Question: What are the sequence of filters I should put if I want the final image to be more clearer with a digital type look. I mean only two distinct colors, one for the board and one for the chalk writing.

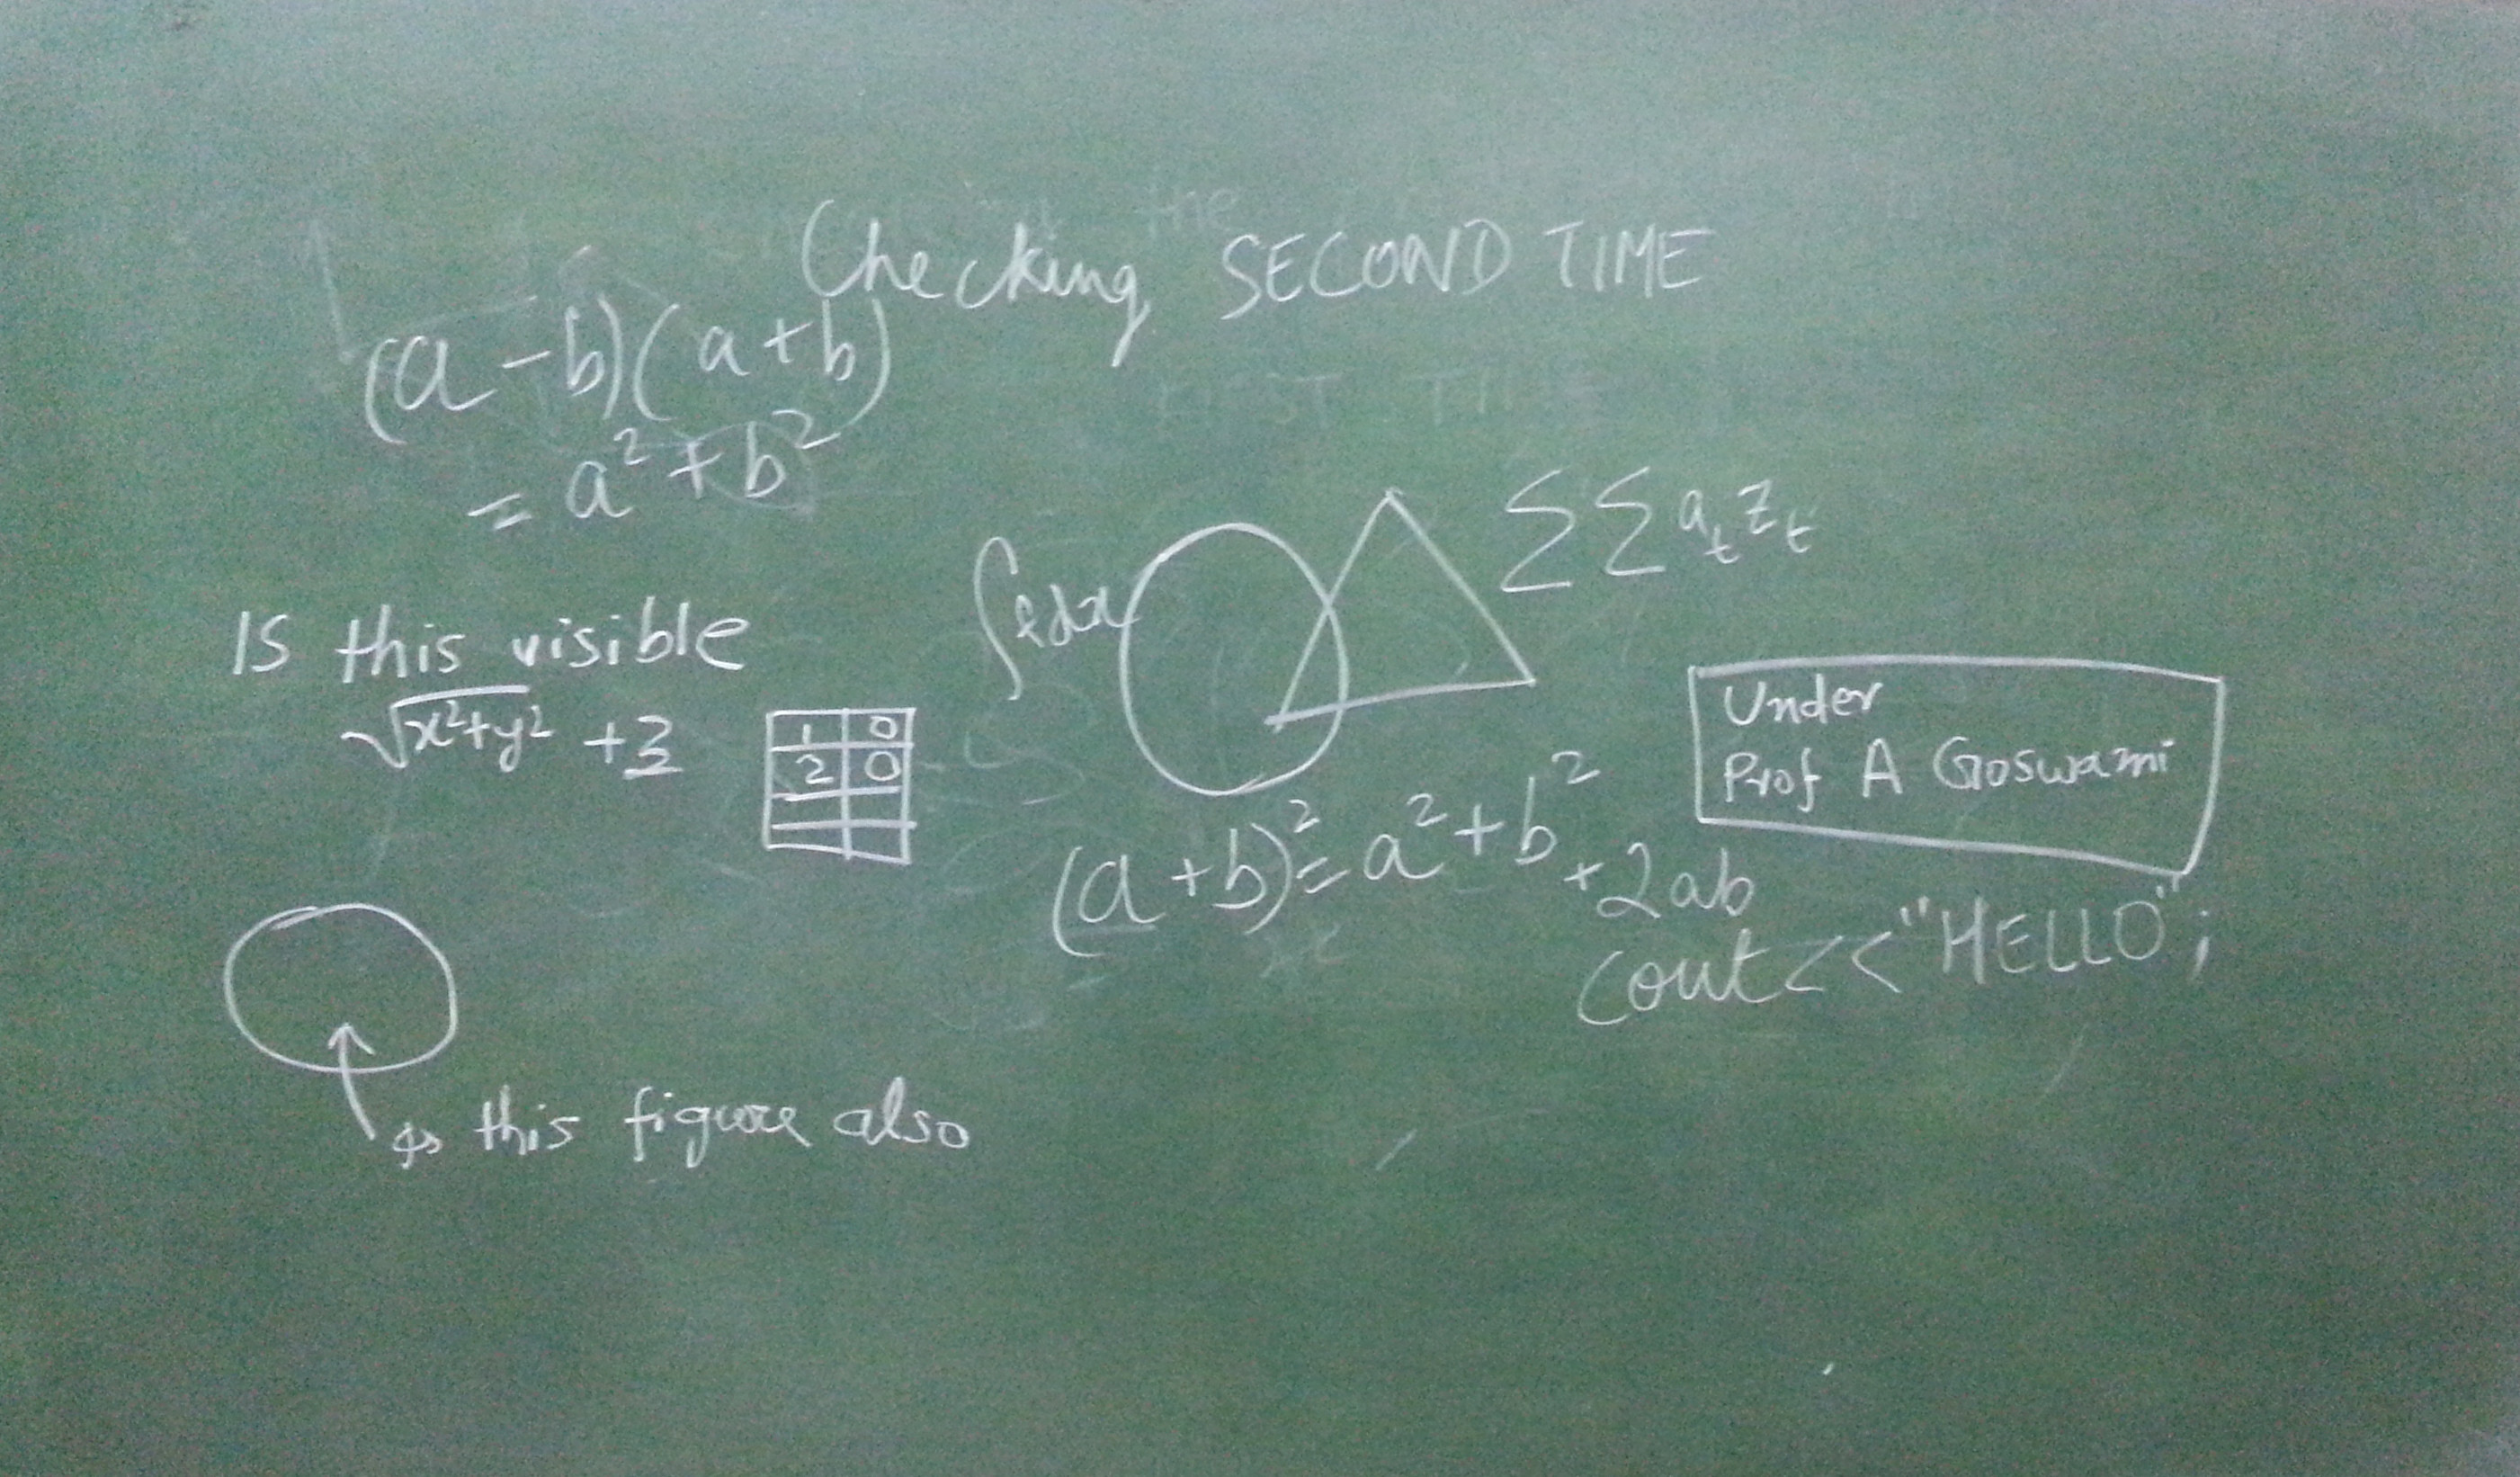
Answer: When it comes to identifying text in images you better use <URL>.
Here's a little result I obtained on your image (the basic transform + connected component w/o filtering):

My mex implementation based on code from <URL>
---
'''
#include "mex.h"
#include <vector>
#include <map>
#include <set>
#include <algorithm>
#include <math.h>
using namespace std;
#define PI 3.<PHONE>
struct Point2d {
int x;
int y;
float SWT;
};
struct Point2dFloat {
float x;
float y;
};
struct Ray {
Point2d p;
Point2d q;
std::vector<Point2d> points;
};
void strokeWidthTransform(const float * edgeImage,
const float * gradientX,
const float * gradientY,
bool dark_on_light,
float * SWTImage,
int h, int w,
std::vector<Ray> & rays) {
// First pass
float prec = .05f;
for( int row = 0; row < h; row++ ){
const float* ptr = edgeImage + row*w;
for ( int col = 0; col < w; col++ ){
if (*ptr > 0) {
Ray r;
Point2d p;
p.x = col;
p.y = row;
r.p = p;
std::vector<Point2d> points;
points.push_back(p);
float curX = (float)col + 0.5f;
float curY = (float)row + 0.5f;
int curPixX = col;
int curPixY = row;
float G_x = gradientX[ col + row*w ];
float G_y = gradientY[ col + row*w ];
// normalize gradient
float mag = sqrt( (G_x * G_x) + (G_y * G_y) );
if (dark_on_light){
G_x = -G_x/mag;
G_y = -G_y/mag;
} else {
G_x = G_x/mag;
G_y = G_y/mag;
}
while (true) {
curX += G_x*prec;
curY += G_y*prec;
if ((int)(floor(curX)) != curPixX || (int)(floor(curY)) != curPixY) {
curPixX = (int)(floor(curX));
curPixY = (int)(floor(curY));
// check if pixel is outside boundary of image
if (curPixX < 0 || (curPixX >= w) || curPixY < 0 || (curPixY >= h)) {
break;
}
Point2d pnew;
pnew.x = curPixX;
pnew.y = curPixY;
points.push_back(pnew);
if ( edgeImage[ curPixY*w+ curPixX ] > 0) {
r.q = pnew;
// dot product
float G_xt = gradientX[ curPixY*w + curPixX ];
float G_yt = gradientY[ curPixY*w + curPixX ];
mag = sqrt( (G_xt * G_xt) + (G_yt * G_yt) );
if (dark_on_light){
G_xt = -G_xt/mag;
G_yt = -G_yt/mag;
} else {
G_xt = G_xt/mag;
G_yt = G_yt/mag;
}
if (acos(G_x * -G_xt + G_y * -G_yt) < PI/2.0 ) {
float length = sqrt( ((float)r.q.x - (float)r.p.x)*((float)r.q.x - (float)r.p.x) + ((float)r.q.y - (float)r.p.y)*((float)r.q.y - (float)r.p.y));
for (std::vector<Point2d>::iterator pit = points.begin(); pit != points.end(); pit++) {
float* pSWT = SWTImage + w * pit->y + pit->x;
if (*pSWT < 0) {
*pSWT = length;
} else {
*pSWT = std::min(length, *pSWT);
}
}
r.points = points;
rays.push_back(r);
}
break;
}
}
}
}
ptr++;
}
}
}
bool Point2dSort(const Point2d &lhs, const Point2d &rhs) {
return lhs.SWT < rhs.SWT;
}
void SWTMedianFilter(float * SWTImage, int h, int w,
std::vector<Ray> & rays, float maxWidth = -1 ) {
for (std::vector<Ray>::iterator rit = rays.begin(); rit != rays.end(); rit++) {
for (std::vector<Point2d>::iterator pit = rit->points.begin(); pit != rit->points.end(); pit++) {
pit->SWT = SWTImage[ w*pit->y + pit->x ];
}
std::sort(rit->points.begin(), rit->points.end(), &Point2dSort);
//std::nth_element( rit->points.begin(), rit->points.end(), rit->points.size()/2, &Point2dSort );
float median = (rit->points[rit->points.size()/2]).SWT;
if ( maxWidth > 0 && median >= maxWidth ) {
median = -1;
}
for (std::vector<Point2d>::iterator pit = rit->points.begin(); pit != rit->points.end(); pit++) {
SWTImage[ w*pit->y + pit->x ] = std::min(pit->SWT, median);
}
}
}
typedef std::vector< std::set<int> > graph_t; // graph as a list of neighbors per node
void connComp( const graph_t& g, std::vector<int>& c, int i, int l ) {
// starting from node i labe this conn-comp with label l
if ( i < 0 || i > g.size() ) {
return;
}
std::vector< int > stack;
// push i
stack.push_back(i);
c[i] = l;
while ( ! stack.empty() ) {
// pop
i = stack.back();
stack.pop_back();
// go over all nieghbors
for ( std::set<int>::const_iterator it = g[i].begin(); it != g[i].end(); it++ ) {
if ( c[*it] < 0 ) {
stack.push_back( *it );
c[ *it ] = l;
}
}
}
}
int findNextToLabel( const graph_t& g, const vector<int>& c ) {
for ( int i = 0 ; i < c.size(); i++ ) {
if ( c[i] < 0 ) {
return i;
}
}
return c.size();
}
int connected_components(const graph_t& g, vector<int>& c) {
// check for empty graph!
if ( g.empty() ) {
return 0;
}
int i = 0;
int num_conn = 0;
do {
connComp( g, c, i, num_conn );
num_conn++;
i = findNextToLabel( g, c );
} while ( i < g.size() );
return num_conn;
}
std::vector< std::vector<Point2d> >
findLegallyConnectedComponents(const float* SWTImage, int h, int w,
std::vector<Ray> & rays) {
std::map<int, int> Map;
std::map<int, Point2d> revmap;
std::vector<std::vector<Point2d> > components; // empty
int num_vertices = 0, idx = 0;
graph_t g;
// Number vertices for graph. Associate each point with number
for( int row = 0; row < h; row++ ){
for (int col = 0; col < w; col++ ){
idx = col + w * row;
if (SWTImage[idx] > 0) {
Map[idx] = num_vertices;
Point2d p;
p.x = col;
p.y = row;
revmap[num_vertices] = p;
num_vertices++;
std::set<int> empty;
g.push_back(empty);
}
}
}
if ( g.empty() ) {
return components; // nothing to do with an empty graph...
}
for( int row = 0; row < h; row++ ){
for (int col = 0; col < w; col++ ){
idx = col + w * row;
if ( SWTImage[idx] > 0) {
// check pixel to the right, right-down, down, left-down
int this_pixel = Map[idx];
float thisVal = SWTImage[idx];
if (col+1 < w) {
float right = SWTImage[ w*row + col + 1 ];
if (right > 0 && (thisVal/right <= 3.0 || right/thisVal <= 3.0)) {
g[this_pixel].insert( Map[ w*row + col + 1 ] );
g[ Map[ w*row + col + 1 ] ].insert( this_pixel );
//boost::add_edge(this_pixel, map.at(row * SWTImage->width + col + 1), g);
}
}
if (row+1 < h) {
if (col+1 < w) {
float right_down = SWTImage[ w*(row+1) + col + 1 ];
if (right_down > 0 && (thisVal/right_down <= 3.0 || right_down/thisVal <= 3.0)) {
g[ this_pixel ].insert( Map[ w*(row+1) + col + 1 ] );
g[ Map[ w*(row+1) + col + 1 ] ].insert(this_pixel);
// boost::add_edge(this_pixel, map.at((row+1) * SWTImage->width + col + 1), g);
}
}
float down = SWTImage[ w*(row+1) + col ];
if (down > 0 && (thisVal/down <= 3.0 || down/thisVal <= 3.0)) {
g[ this_pixel ].insert( Map[ w*(row+1) + col ] );
g[ Map[ w*(row+1) + col ] ].insert( this_pixel );
//boost::add_edge(this_pixel, map.at((row+1) * SWTImage->width + col), g);
}
if (col-1 >= 0) {
float left_down = SWTImage[ w*(row+1) + col - 1 ];
if (left_down > 0 && (thisVal/left_down <= 3.0 || left_down/thisVal <= 3.0)) {
g[ this_pixel ].insert( Map[ w*(row+1) + col - 1 ] );
g[ Map[ w*(row+1) + col - 1 ] ].insert( this_pixel );
//boost::add_edge(this_pixel, map.at((row+1) * SWTImage->width + col - 1), g);
}
}
}
}
}
}
std::vector<int> c(num_vertices, -1);
int num_comp = connected_components(g, c);
components.reserve(num_comp);
//std::cout << "Before filtering, " << num_comp << " components and " << num_vertices << " vertices" << std::endl;
for (int j = 0; j < num_comp; j++) {
std::vector<Point2d> tmp;
components.push_back( tmp );
}
for (int j = 0; j < num_vertices; j++) {
Point2d p = revmap[j];
(components[c[j]]).push_back(p);
}
return components;
}
enum {
EIN = 0,
GXIN,
GYIN,
DOLFIN,
MAXWIN,
NIN };
void mexFunction( int nout, mxArray* pout[], int nin, const mxArray* pin[] ) {
//
// make sure images are input in transposed so that they are arranged row-major in memory
//
mxAssert( nin == NIN, "wrong number of inputs" );
mxAssert( nout > 1, "only one output" );
int h = mxGetN( pin[EIN] ); // inputs are transposed!
int w = mxGetM( pin[EIN] );
mxAssert( mxIsClass( pin[EIN], mxSINGLE_CLASS ) && h == mxGetN( pin[EIN] ) && w == mxGetM( pin[EIN] ), "edge map incorrect");
mxAssert( mxIsClass( pin[GXIN], mxSINGLE_CLASS ) && h == mxGetN( pin[GXIN] ) && w == mxGetM( pin[GXIN] ), "edge map incorrect");
mxAssert( mxIsClass( pin[GYIN], mxSINGLE_CLASS ) && h == mxGetN( pin[GYIN] ) && w == mxGetM( pin[GYIN] ), "edge map incorrect");
const float * edgeImage = (float*) mxGetData( pin[EIN] );
const float * gradientX = (float*) mxGetData( pin[GXIN] );
const float * gradientY = (float*) mxGetData( pin[GYIN] );
bool dark_on_light = mxGetScalar( pin[DOLFIN] ) != 0 ;
float maxWidth = mxGetScalar( pin[MAXWIN] );
// allocate output
pout[0] = mxCreateNumericMatrix( w, h, mxSINGLE_CLASS, mxREAL );
float * SWTImage = (float*) mxGetData( pout[0] );
// set SWT to -1
for ( int i = 0 ; i < w*h; i++ ) {
SWTImage[i] = -1;
}
std::vector<Ray> rays;
strokeWidthTransform ( edgeImage, gradientX, gradientY, dark_on_light, SWTImage, h, w, rays );
SWTMedianFilter ( SWTImage, h, w, rays, maxWidth );
// connected components
if ( nout > 1 ) {
// Calculate legally connect components from SWT and gradient image.
// return type is a vector of vectors, where each outer vector is a component and
// the inner vector contains the (y,x) of each pixel in that component.
std::vector<std::vector<Point2d> > components = findLegallyConnectedComponents(SWTImage, h, w, rays);
pout[1] = mxCreateNumericMatrix( w, h, mxSINGLE_CLASS, mxREAL );
float* pComp = (float*) mxGetData( pout[1] );
for ( int i = 0 ; i < w*h; i++ ) {
pComp[i] = 0;
}
for ( int ci = 0 ; ci < components.size(); ci++ ) {
for ( std::vector<Point2d>::iterator it = components[ci].begin() ; it != components[ci].end(); it++ ) {
pComp[ w * it->y + it->x ] = ci + 1;
}
}
}
}
'''
---
Matlab function calling stroke-width-transform (SWT) mex-file:
'''
function [swt swtcc] = SWT( img, dol, maxWidth )
if size( img, 3 ) == 3
img = rgb2gray(img);
end
img = im2single(img);
edgeMap = single( edge( img, 'canny', .15 ) );
img = imfilter( img, fspecial('gauss',[5 5], 0.3*(2.5-1)+.8) );
gx = imfilter( img, fspecial('prewitt')' ); %//'
gy = imfilter( img, fspecial('prewitt') );
gx = single(medfilt2( gx, [3 3] ));
gy = single(medfilt2( gy, [3 3] ));
[swt swtcc] = swt_mex( edgeMap.', gx.', gy.', dol, maxWidth ); %//'
swt = swt'; %//'
swtcc = double(swtcc'); %//'
'''